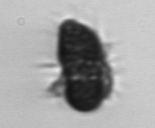
Label: Mesodinium